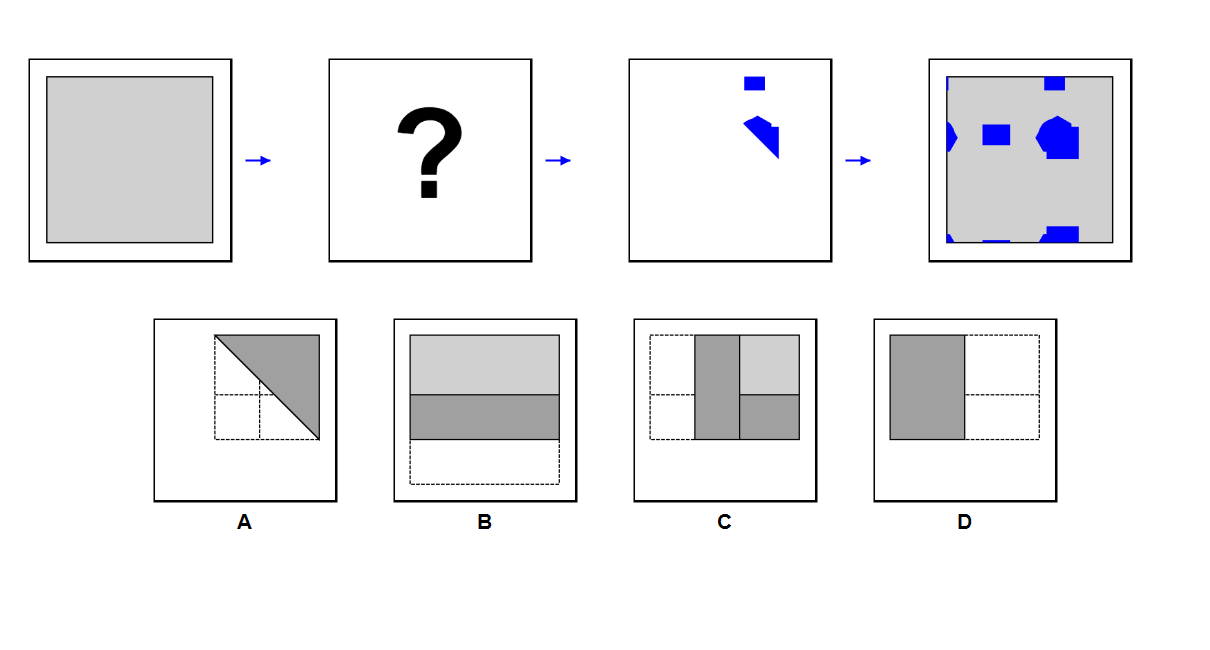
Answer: D